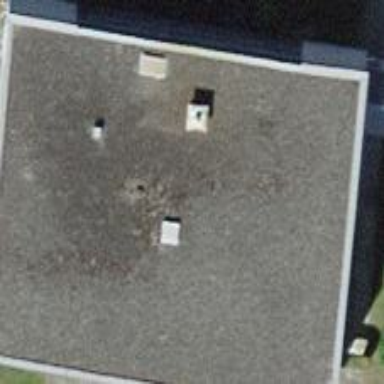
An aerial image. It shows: Building with flat roof.